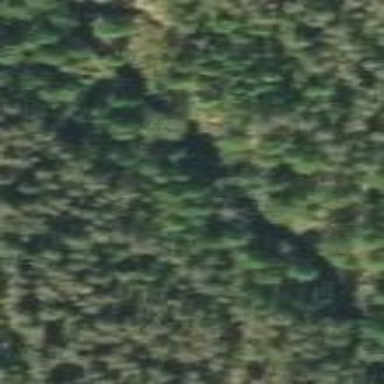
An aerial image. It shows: Woodland with needle-leaved trees.